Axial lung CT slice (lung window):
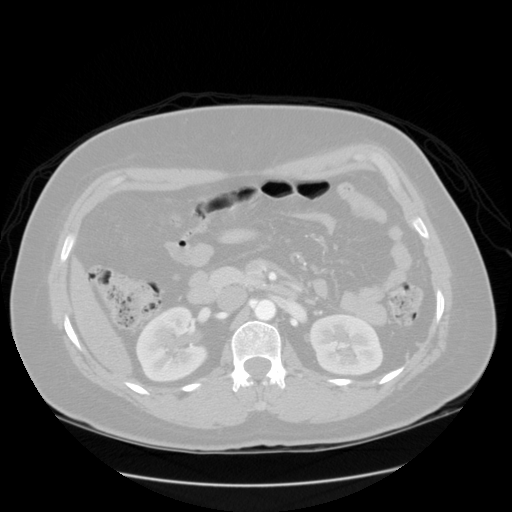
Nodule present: no